Echo time (TE): 2.3 ms
Repetition time (TR): 4.6 ms
Flip angle: 110 degrees
Bandwidth: 725 Hz
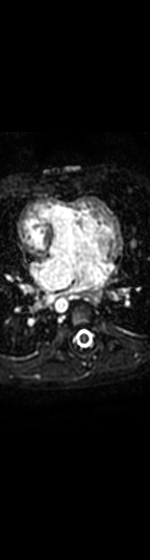
Patient age (years): 1
Disease severity: severe
Diagnoses: ASD|BilateralSVC|CMRArtifactAO|DORV|Glenn|InvertedAtria|LeftCentralIVC|Mesocardia|PAAtresiaOrMPAStump|SingleVentricle
Cardiac structures present: LV (left ventricle), LA (left atrium), RA (right atrium), AO (aorta), PA (pulmonary artery), SVC (superior vena cava), IVC (inferior vena cava)
Structures absent: RV (right ventricle)